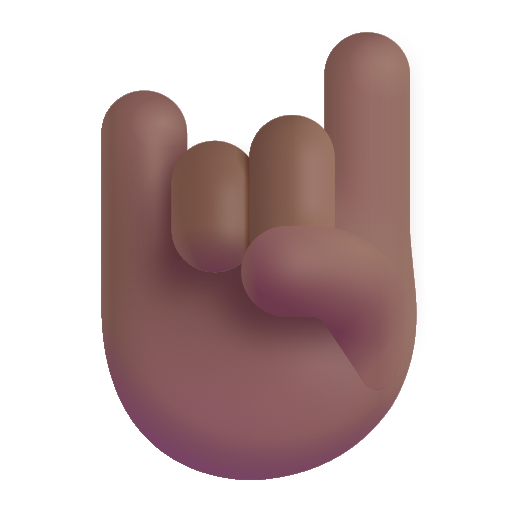
sign of the horns color  dark